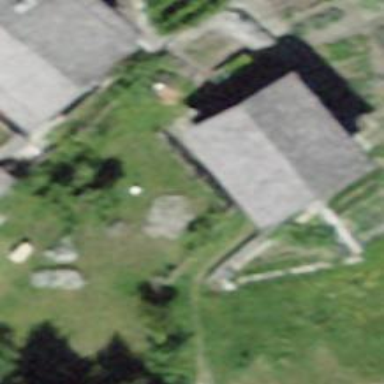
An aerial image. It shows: Building with tiled roof.